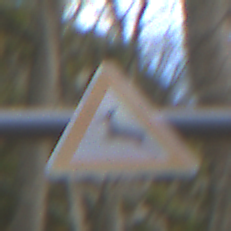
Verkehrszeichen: WildwechselRechts
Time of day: MorningAfternoon
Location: Outdoor (Nature)
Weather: PartlyCloudy
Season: NotSpecified
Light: Natural